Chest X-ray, AP view. Patient: 60 years old, sex M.
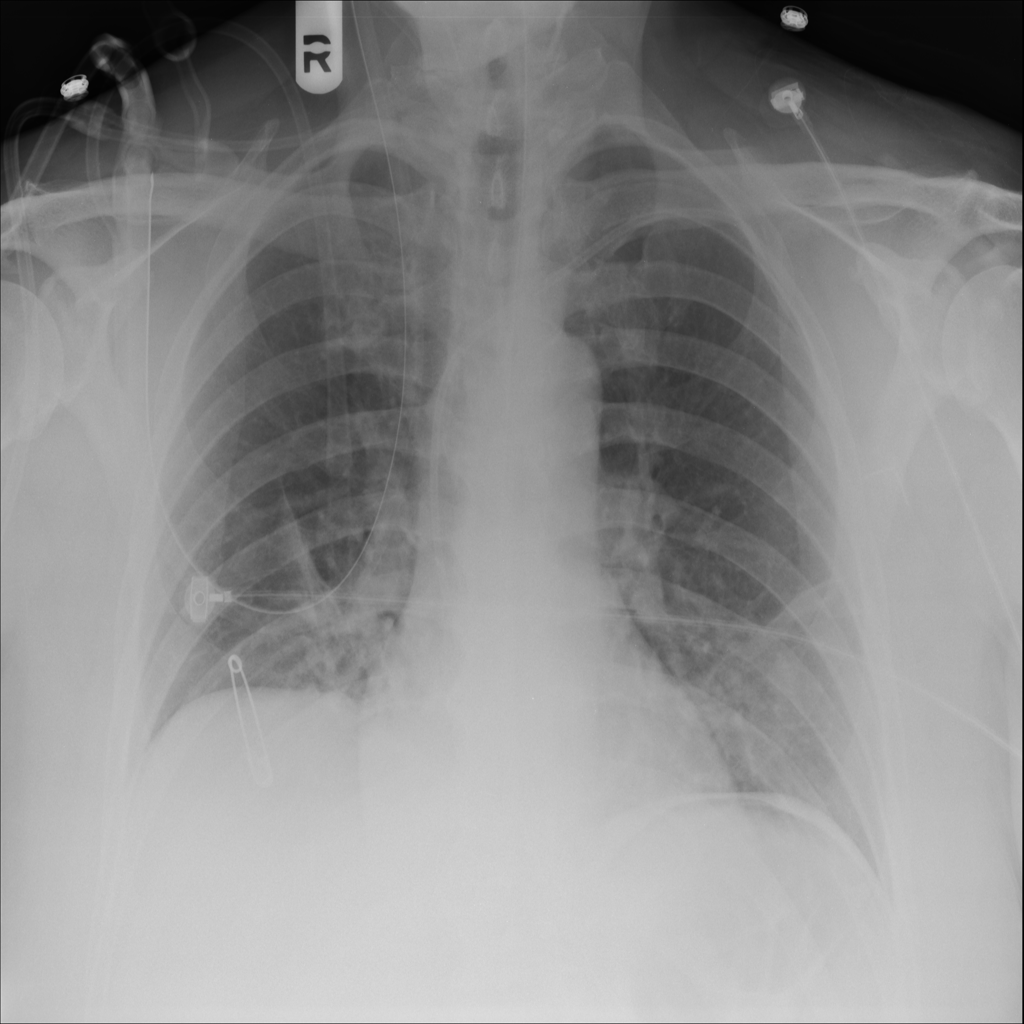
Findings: Atelectasis